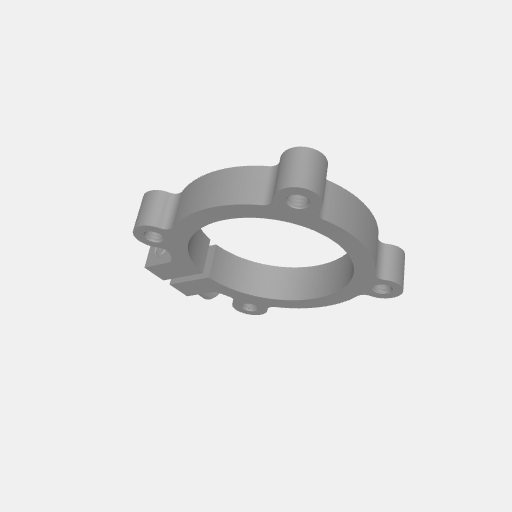
Part: ClampingHub32ID